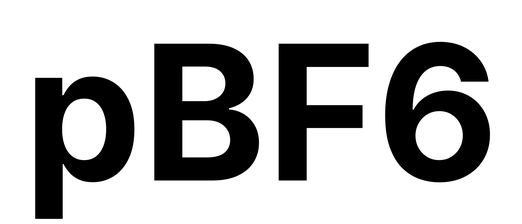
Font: Inter_Bold